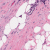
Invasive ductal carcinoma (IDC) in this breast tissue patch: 0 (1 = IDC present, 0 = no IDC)